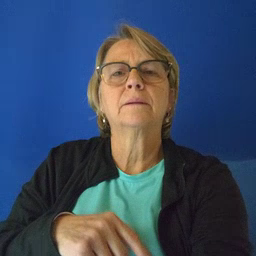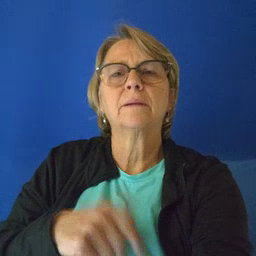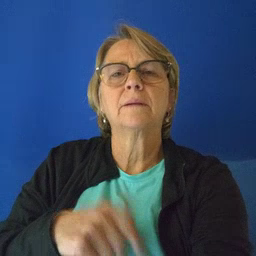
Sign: high